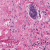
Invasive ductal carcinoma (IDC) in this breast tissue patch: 0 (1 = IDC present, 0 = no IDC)